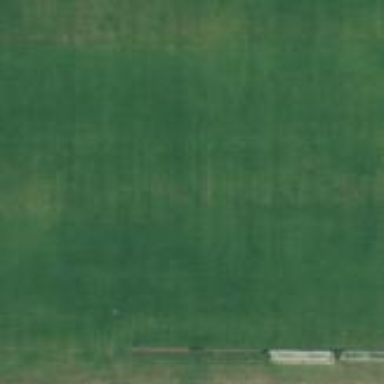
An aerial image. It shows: Soccer pitch for leisure land activities.